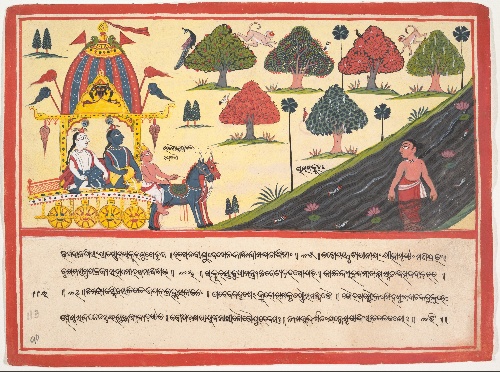
Date: 1840
Object type: Folio
Classification: Paintings
Medium: Ink and opaque watercolor on paper
Culture: India (Orissa)
Dimensions: 9 3/8 x 12 5/8 in. (23.8 x 32.1 cm)
Department: Asian Art
Credit line: Gift of William H. Wolff, 1981
Accession year: 1981
Repository: Metropolitan Museum of Art, New York, NY
Tags: Horses|Monkeys|Krishna|Chariots